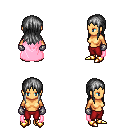
a pixel art fantasy rpg character, female body template, human, tanned skin, pink cape, red pants, gray unkempt hairstyle, metal gloves, gold boots, four views (front, back, left, right), 2x2 character sprite sheet, small pixel art, hard edges, no anti-aliasing